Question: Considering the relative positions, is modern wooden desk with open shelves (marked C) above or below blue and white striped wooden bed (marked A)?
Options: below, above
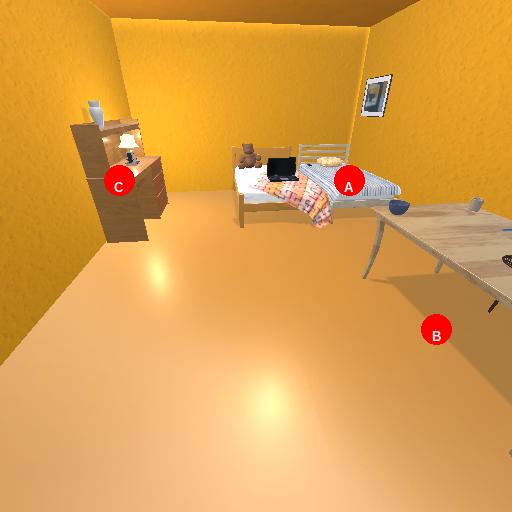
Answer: below